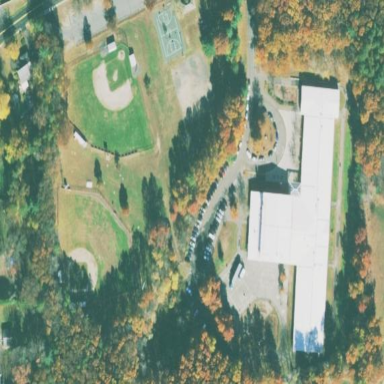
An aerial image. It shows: School.